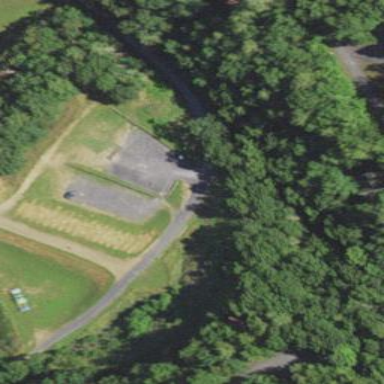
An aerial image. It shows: Parking area with surface.